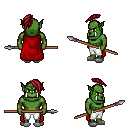
a pixel art fantasy rpg character, male body template, orc, green skin, red cape, white pants, brunette long mohawk hairstyle, white slippers, spear, four views (front, back, left, right), 2x2 character sprite sheet, small pixel art, hard edges, no anti-aliasing